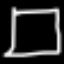
Label: square